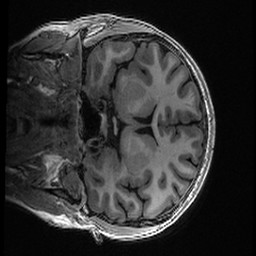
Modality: T1w
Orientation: coronal